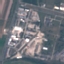
Label: Industrial